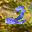
Label: 2